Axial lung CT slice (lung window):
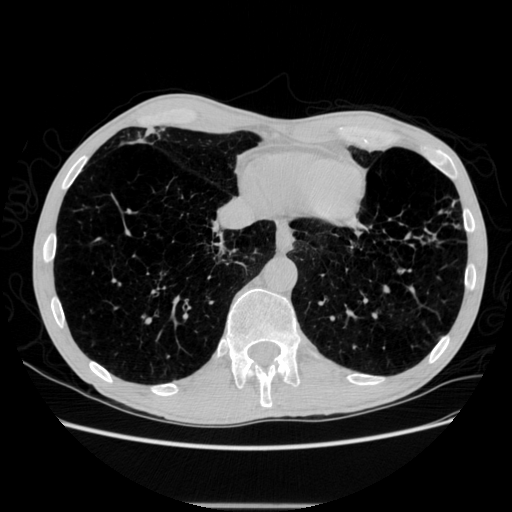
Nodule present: no